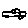
Label: car